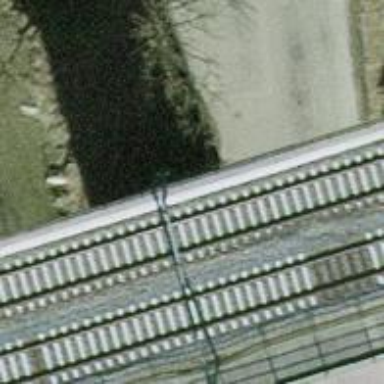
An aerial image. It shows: Railway milestone.